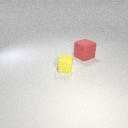
small yellow rubber cube to the left of large red rubber cube